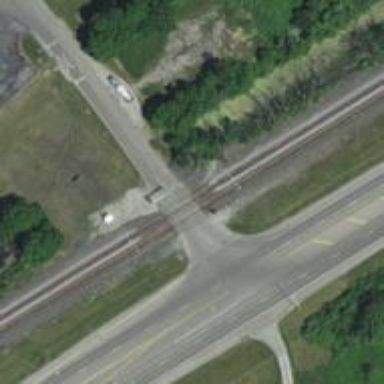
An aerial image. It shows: Railway service station.